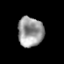
Tissue: prostate
Cell type: T cells
Senescence score: 0.1443
Nuclear area (px): 744
Mean DAPI intensity: 154.626